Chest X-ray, PA view. Patient: 36 years old, sex F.
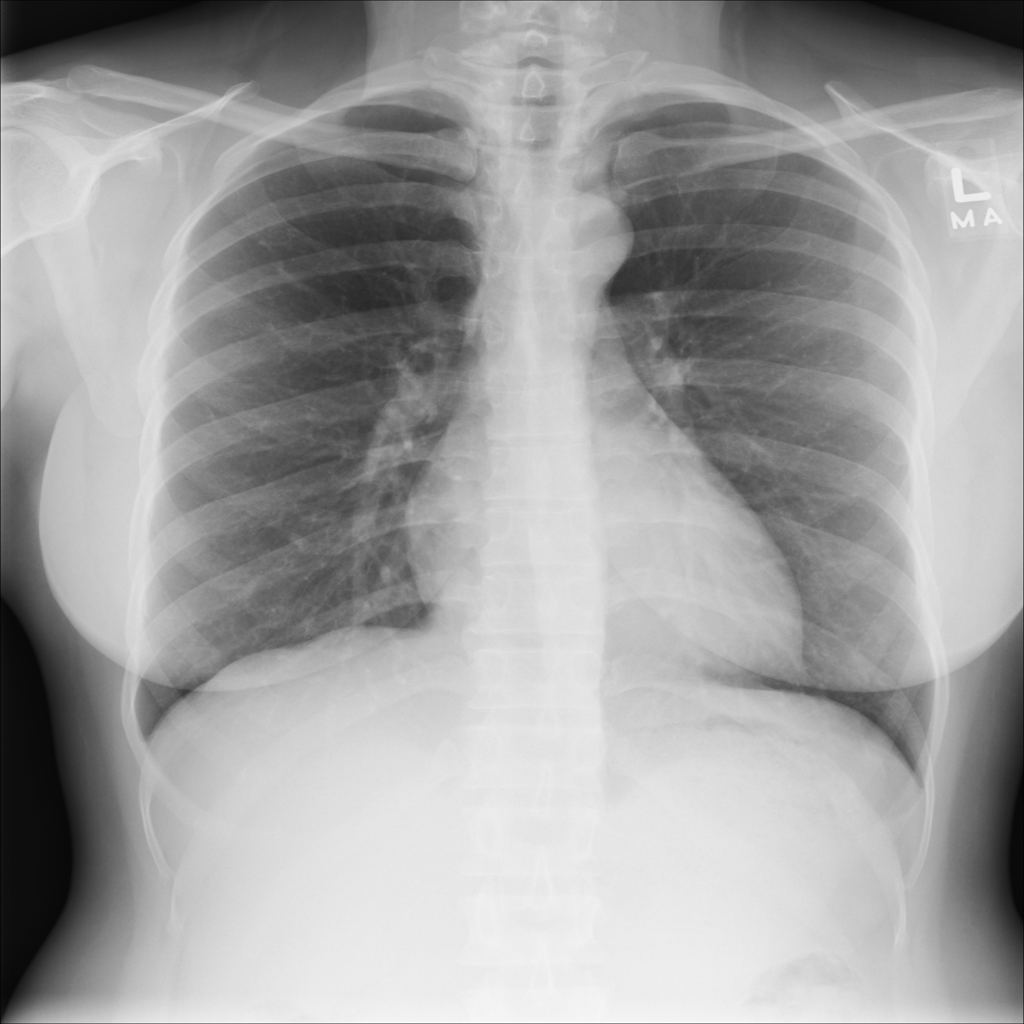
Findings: No Finding